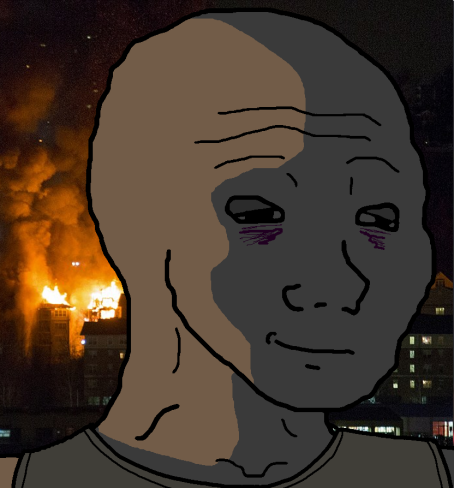
Label: 5_Wojak_with_Background